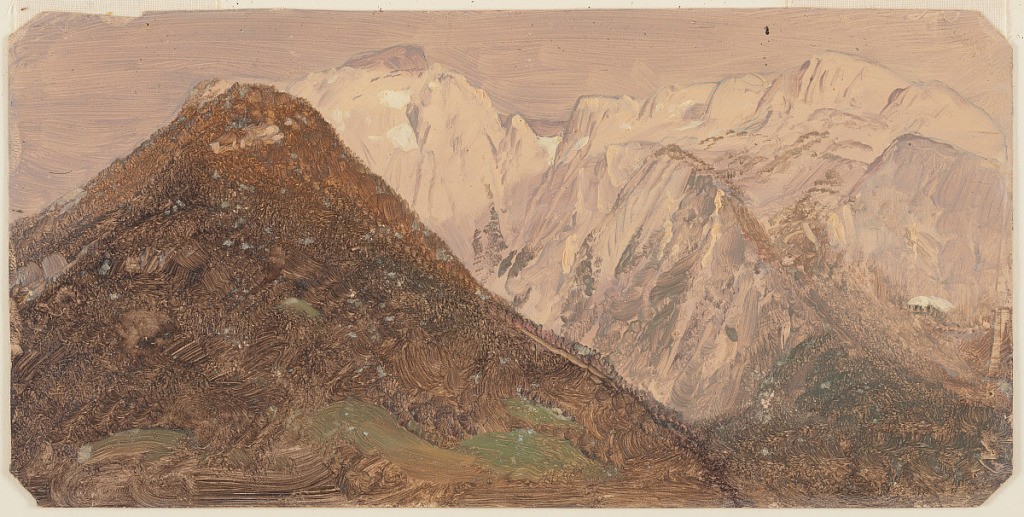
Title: Alpine Peaks
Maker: Frederic Edwin Church, American, 1826–1900
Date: June - August 1868
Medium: Oil and graphite on paperboard
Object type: Drawing
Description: Landscape sketch showing a view of alpine peaks in Germany, Austria, or Switzerland. At left, a triangular or conical wooded hill frames a view of a rocky, snowy massif in the distance. Made up of several rounded peaks, rocky slopes, and deep crevasses, this imposing mountain range forms the horizon and serves as the focus of the composition.